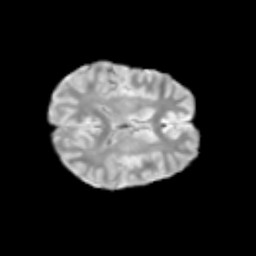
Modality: T2w
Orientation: axial
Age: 12
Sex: female
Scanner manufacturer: siemens
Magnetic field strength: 3 T
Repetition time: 3.8 s
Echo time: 0.07 s